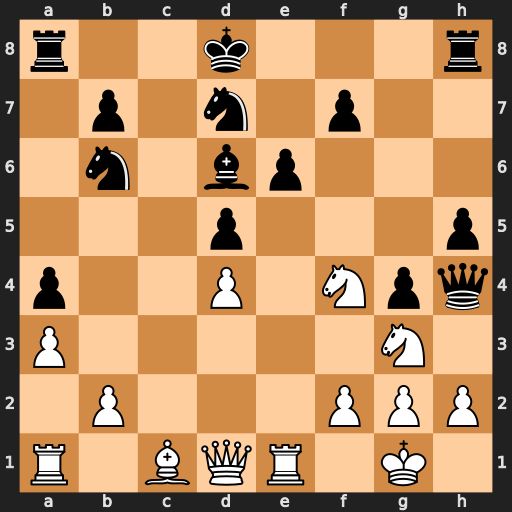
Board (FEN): r2k3r/1p1n1p2/1n1bp3/3p3p/p2P1Npq/P5N1/1P3PPP/R1BQR1K1
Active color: w
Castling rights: -
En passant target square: -
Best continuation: Nxe6+ fxe6 Rxe6 Rf8 Rxd6